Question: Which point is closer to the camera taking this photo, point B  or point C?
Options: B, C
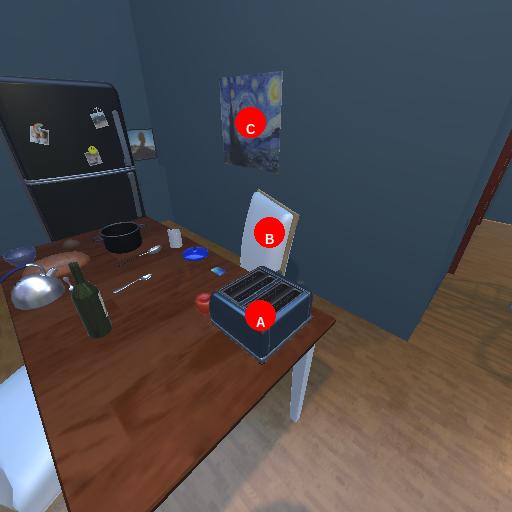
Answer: B